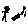
Label: hexagon